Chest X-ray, PA view. Patient: 43 years old, sex F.
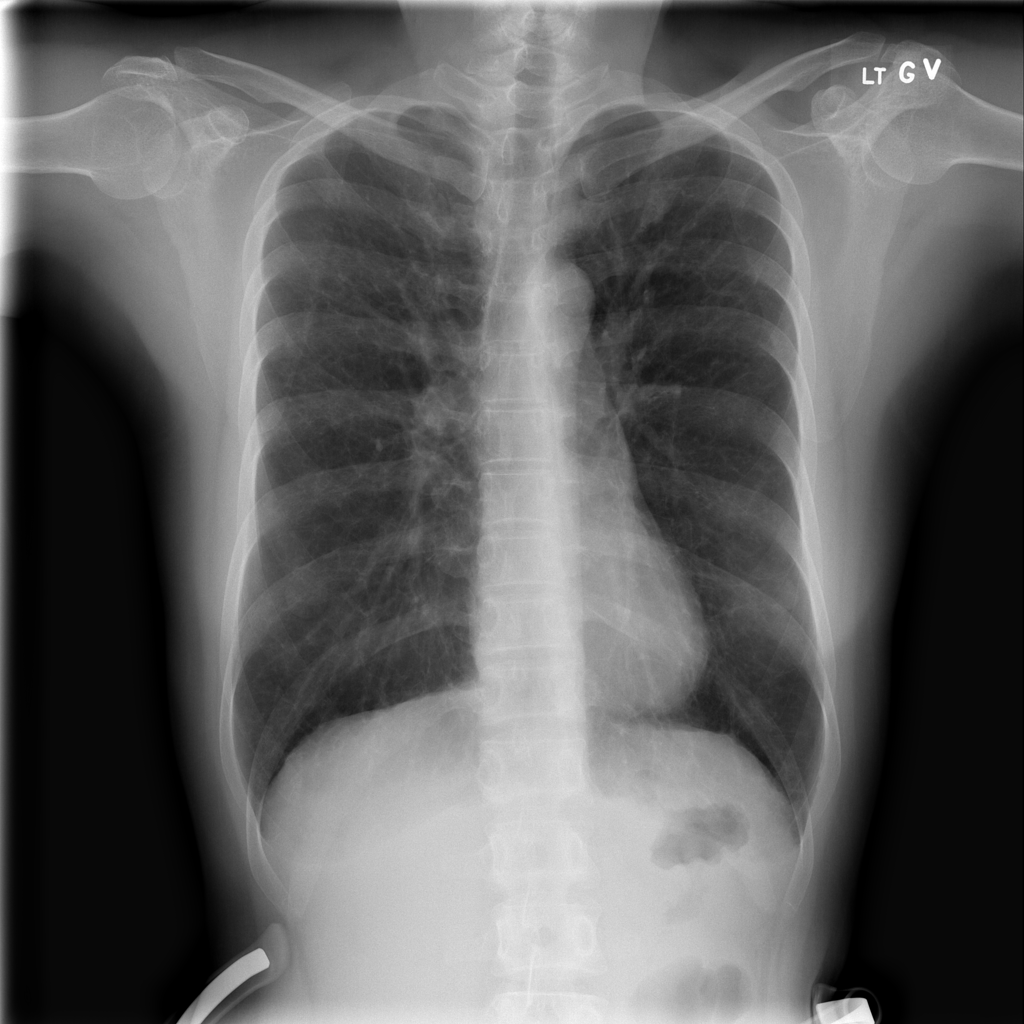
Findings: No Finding